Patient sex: M
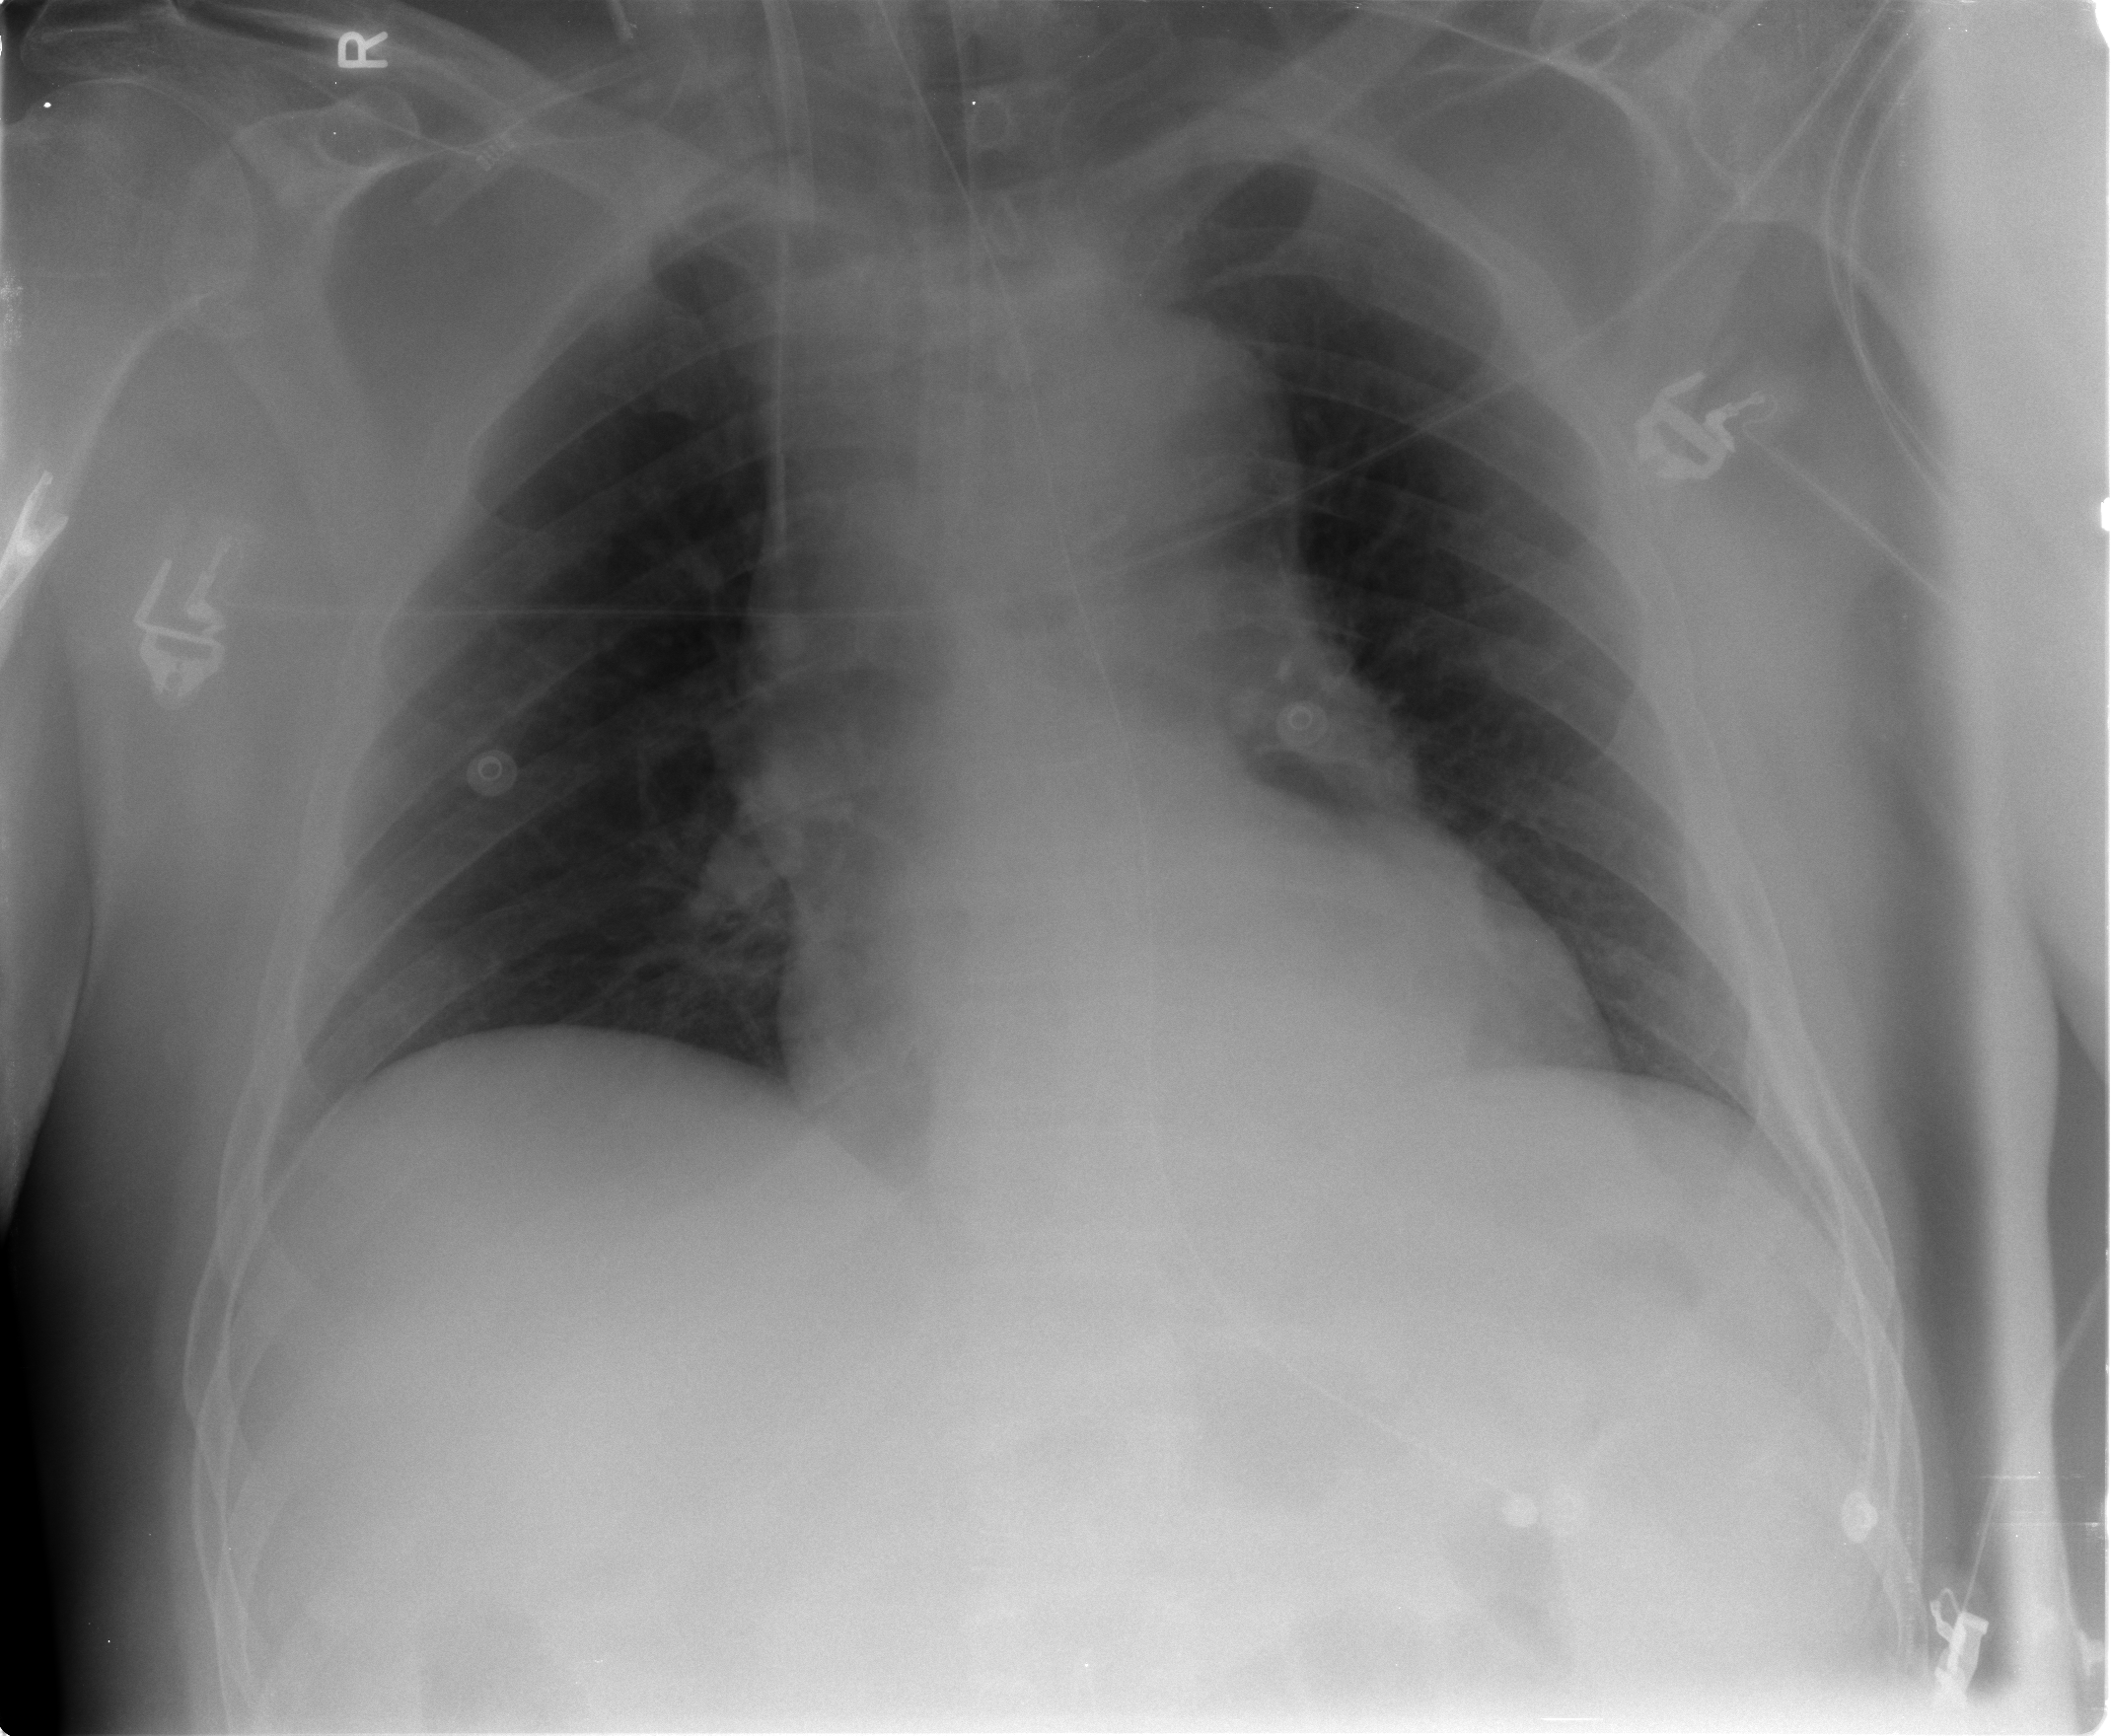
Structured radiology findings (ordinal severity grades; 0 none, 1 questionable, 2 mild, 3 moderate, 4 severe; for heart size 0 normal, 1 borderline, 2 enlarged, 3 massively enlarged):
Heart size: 0
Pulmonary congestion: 1
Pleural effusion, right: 0
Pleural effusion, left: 0
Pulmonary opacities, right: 0
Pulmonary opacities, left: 0
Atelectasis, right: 0
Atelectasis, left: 0